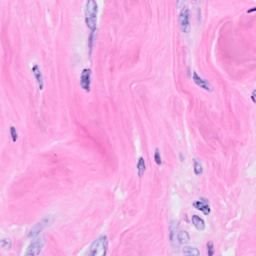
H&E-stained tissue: Breast